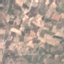
Label: PermanentCrop